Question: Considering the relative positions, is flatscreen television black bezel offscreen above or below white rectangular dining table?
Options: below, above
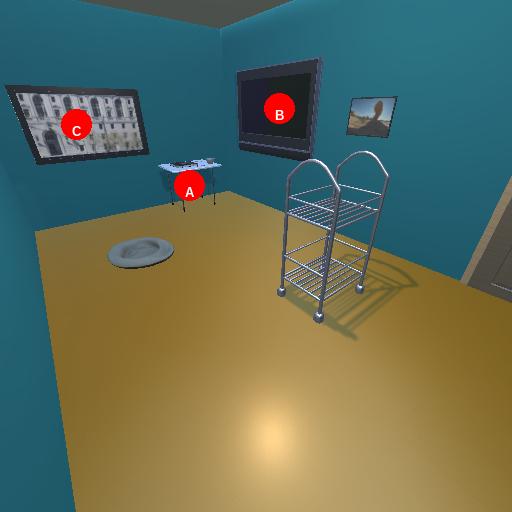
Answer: below